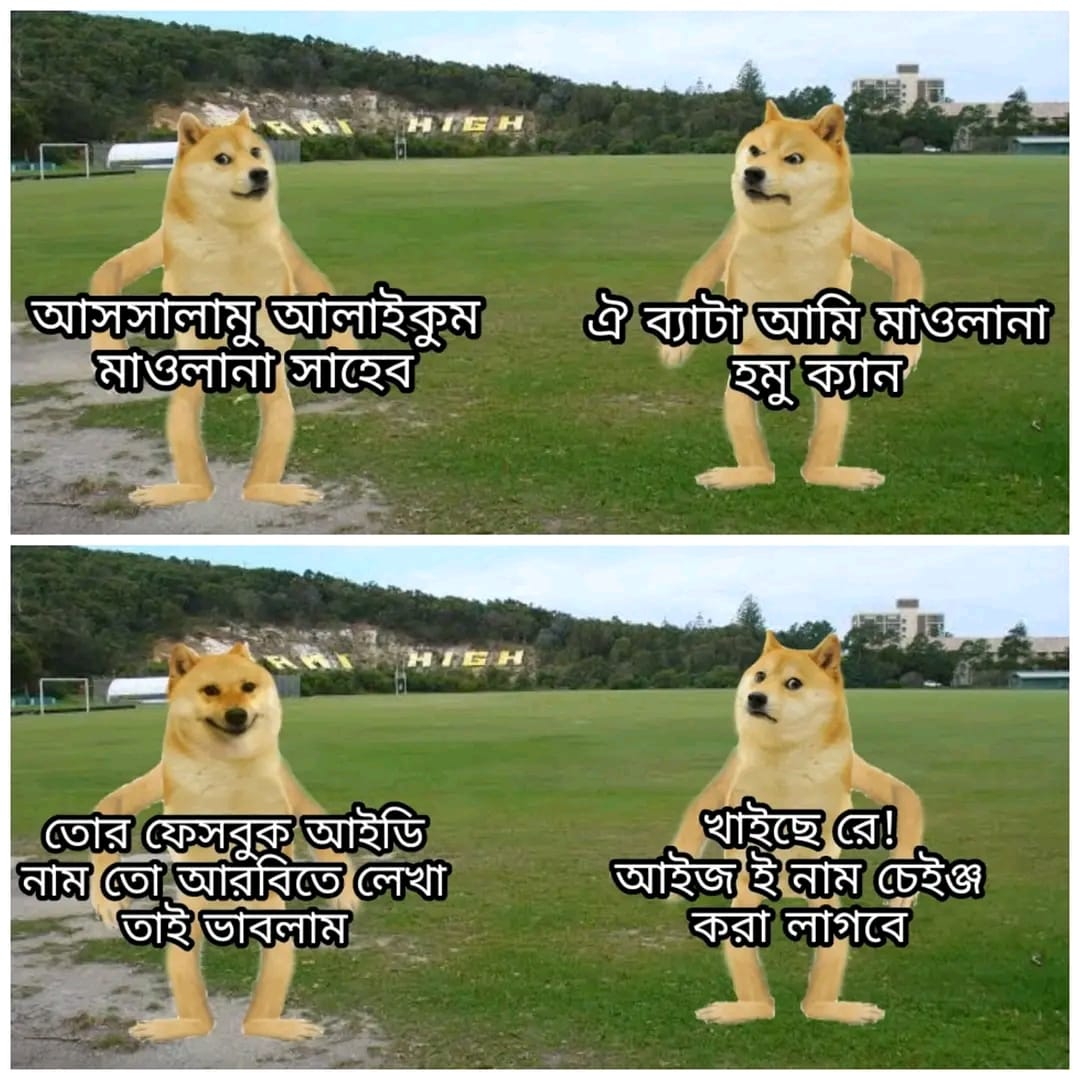
Text: আসসালামু আলাইকুম মাওলানা সাহেব ঐ ব্যাটা আমি মাওলানা সাহেব হমু ক্যান তোর ফেসবুক আইডি নাম তো আরবিতে লেখা তাই ভাবলাম খাইচ রে আইজী নাম চেইঞ্জ করা লাগবে
Label: Non Hate